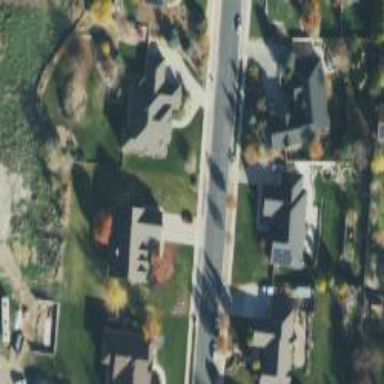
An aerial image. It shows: Residential road.